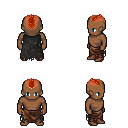
a pixel art fantasy rpg character, male body template, human, dark skin, black tattered cape, robe skirt, red short mohawk hairstyle, brown shoes, four views (front, back, left, right), 2x2 character sprite sheet, small pixel art, hard edges, no anti-aliasing